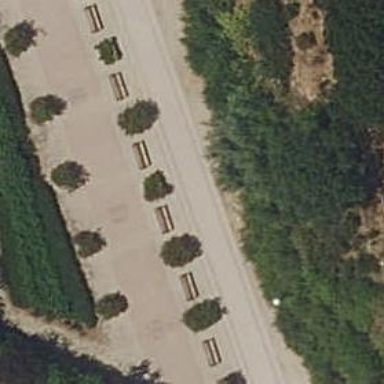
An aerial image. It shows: Bench.